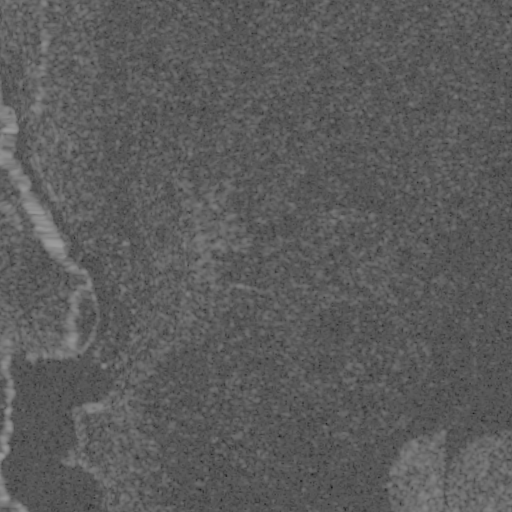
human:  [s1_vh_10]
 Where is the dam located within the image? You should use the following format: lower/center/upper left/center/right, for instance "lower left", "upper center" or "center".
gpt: The dam is located in the center left of the image.
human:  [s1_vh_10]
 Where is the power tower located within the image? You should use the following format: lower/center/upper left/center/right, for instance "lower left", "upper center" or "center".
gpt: The power tower is located in the right of the image.
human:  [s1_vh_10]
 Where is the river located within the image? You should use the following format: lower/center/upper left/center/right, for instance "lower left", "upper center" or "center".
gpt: The river is located in the upper left of the image.
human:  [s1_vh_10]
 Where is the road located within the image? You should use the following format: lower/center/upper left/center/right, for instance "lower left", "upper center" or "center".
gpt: There is no road in the image.

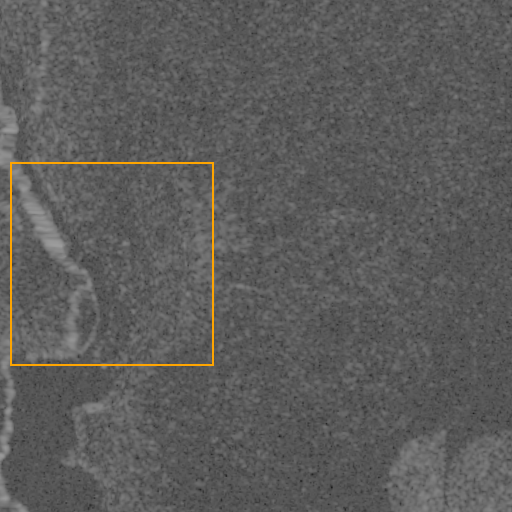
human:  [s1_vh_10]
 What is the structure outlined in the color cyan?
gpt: There is no cyan outline.
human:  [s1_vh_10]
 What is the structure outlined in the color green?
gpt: There is no structure outlined in green.